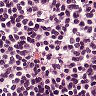
Metastatic tissue present: no